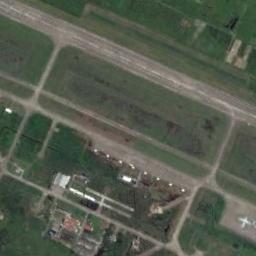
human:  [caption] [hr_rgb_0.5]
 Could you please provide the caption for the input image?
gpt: The airport was built in the middle of lush vegetation .

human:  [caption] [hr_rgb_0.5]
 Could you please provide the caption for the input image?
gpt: There are many buildings along the runway and apron of the airport and many aircraft are parked .

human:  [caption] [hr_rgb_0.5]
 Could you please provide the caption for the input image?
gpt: An airport with grid-shaped runways on the lawn and some a plane parked on the airport .

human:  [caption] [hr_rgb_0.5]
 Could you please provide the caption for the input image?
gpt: There is an airport in the middle of the field .

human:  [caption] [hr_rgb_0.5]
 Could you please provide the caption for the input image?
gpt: The runway of the airport is next to the oval grass .